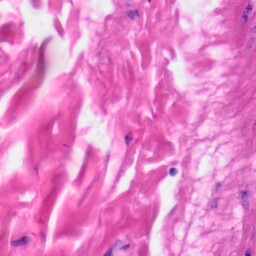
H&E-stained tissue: Skin